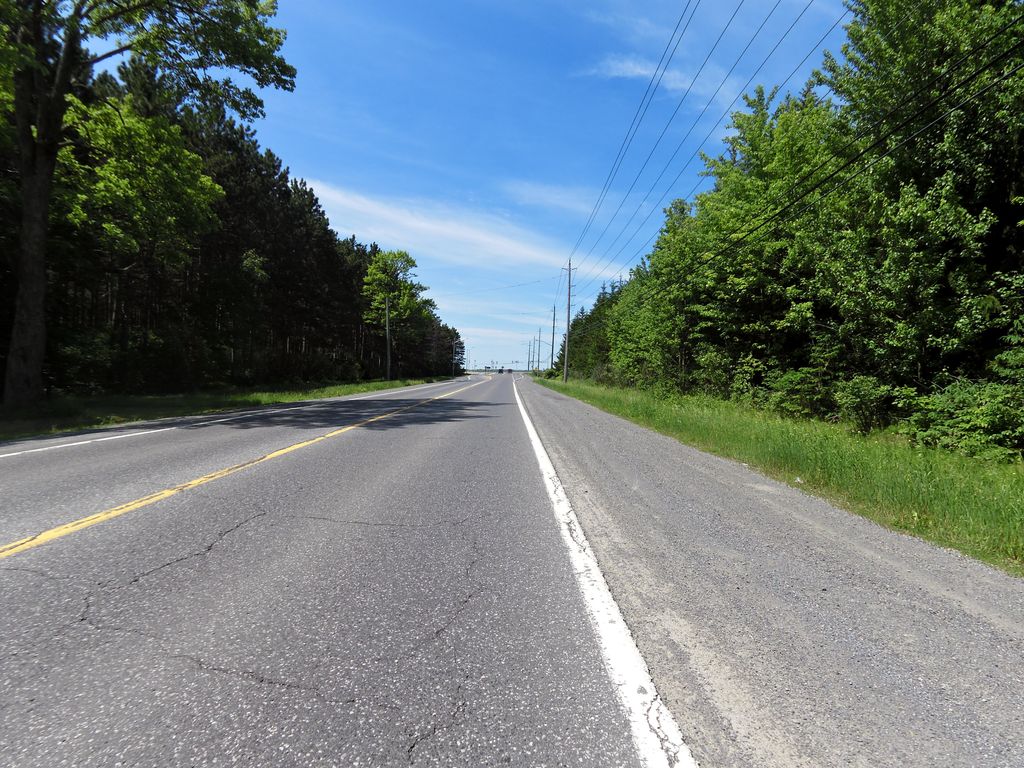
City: ottawa-gatineau